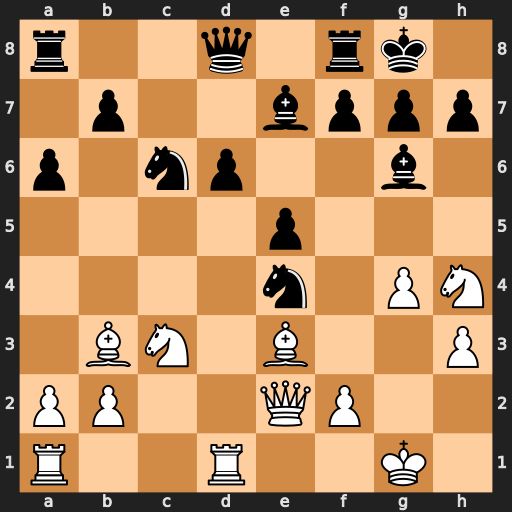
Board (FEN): r2q1rk1/1p2bppp/p1np2b1/4p3/4n1PN/1BN1B2P/PP2QP2/R2R2K1
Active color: w
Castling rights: -
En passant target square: -
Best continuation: Nxg6 Nxc3 Nxe7+ Nxe7 bxc3